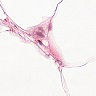
Metastatic tissue present: no